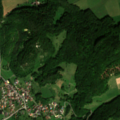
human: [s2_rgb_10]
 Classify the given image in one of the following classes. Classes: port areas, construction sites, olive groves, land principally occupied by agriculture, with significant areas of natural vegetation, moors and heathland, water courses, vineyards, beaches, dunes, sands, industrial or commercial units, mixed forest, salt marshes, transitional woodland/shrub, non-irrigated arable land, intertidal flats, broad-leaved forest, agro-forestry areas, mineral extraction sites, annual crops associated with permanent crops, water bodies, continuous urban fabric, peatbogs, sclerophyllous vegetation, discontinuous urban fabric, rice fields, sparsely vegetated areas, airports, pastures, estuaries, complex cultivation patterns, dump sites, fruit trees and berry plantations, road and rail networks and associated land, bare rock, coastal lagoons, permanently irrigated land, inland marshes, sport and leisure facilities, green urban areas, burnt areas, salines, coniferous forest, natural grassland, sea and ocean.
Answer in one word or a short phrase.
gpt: discontinuous urban fabric, non-irrigated arable land, complex cultivation patterns, broad-leaved forest, mixed forest